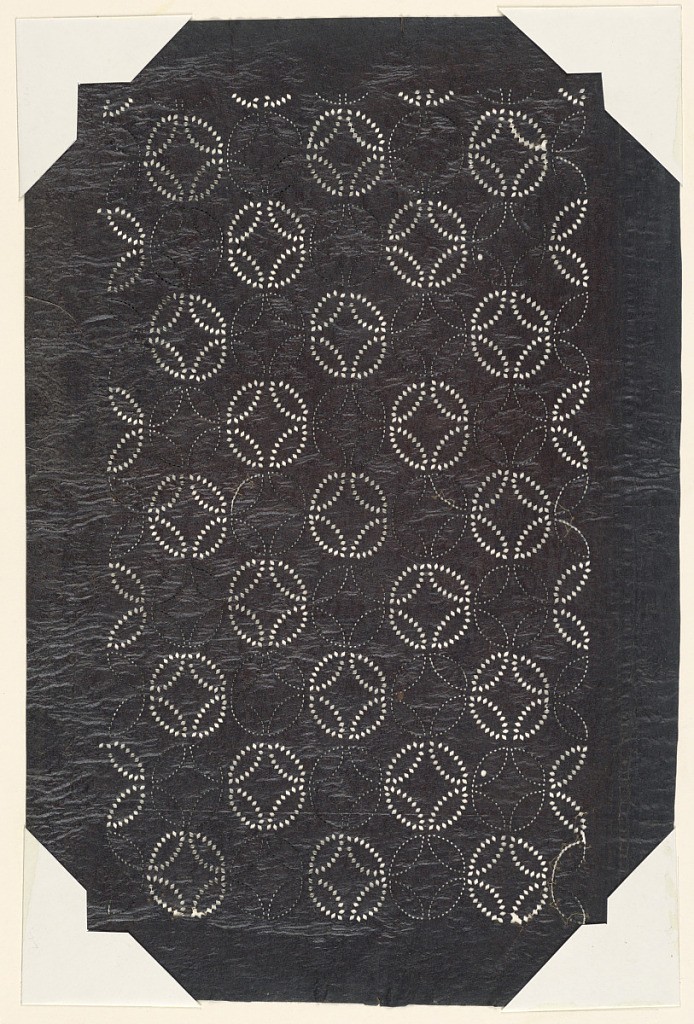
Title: Interlaced circles
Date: mid 18th - early 19th century
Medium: Mulberry paper (kozo washi) treated with fermented persimmon tannin (kakishibu)
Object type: Katagami
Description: Interlaced circles, also known as "seven circles" (shippo) is accompanied with blossoms. This motif refers to the seven treasures of Buddhism: gold, silver, lapis lazuli, crystal, agate, red pearl, and carnelian. These represent faith, perseverance, humility, doing no wrong, mindfulness, concentration, and wisdom.